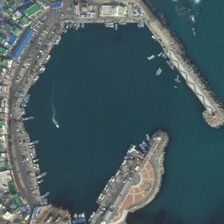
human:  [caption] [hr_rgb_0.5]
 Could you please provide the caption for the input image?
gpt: many buildings are near a port with some boats near bank .

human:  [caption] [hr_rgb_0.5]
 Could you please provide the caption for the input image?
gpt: many buildings are near a port with some boats near bank .

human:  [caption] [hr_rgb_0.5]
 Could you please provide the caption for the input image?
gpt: many buildings are near a port with some boats near bank .

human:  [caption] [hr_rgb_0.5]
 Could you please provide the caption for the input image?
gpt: many buildings are near a port with some boats near bank .

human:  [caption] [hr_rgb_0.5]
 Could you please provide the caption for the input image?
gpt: many buildings are near a port with some boats near bank .